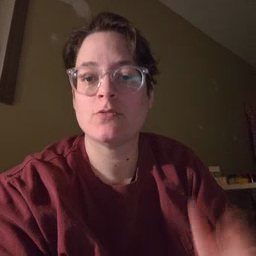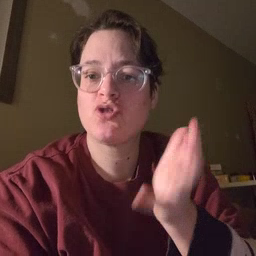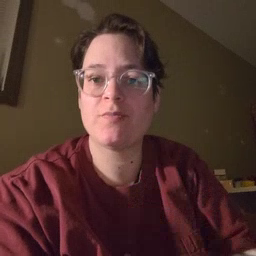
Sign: talk